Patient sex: M
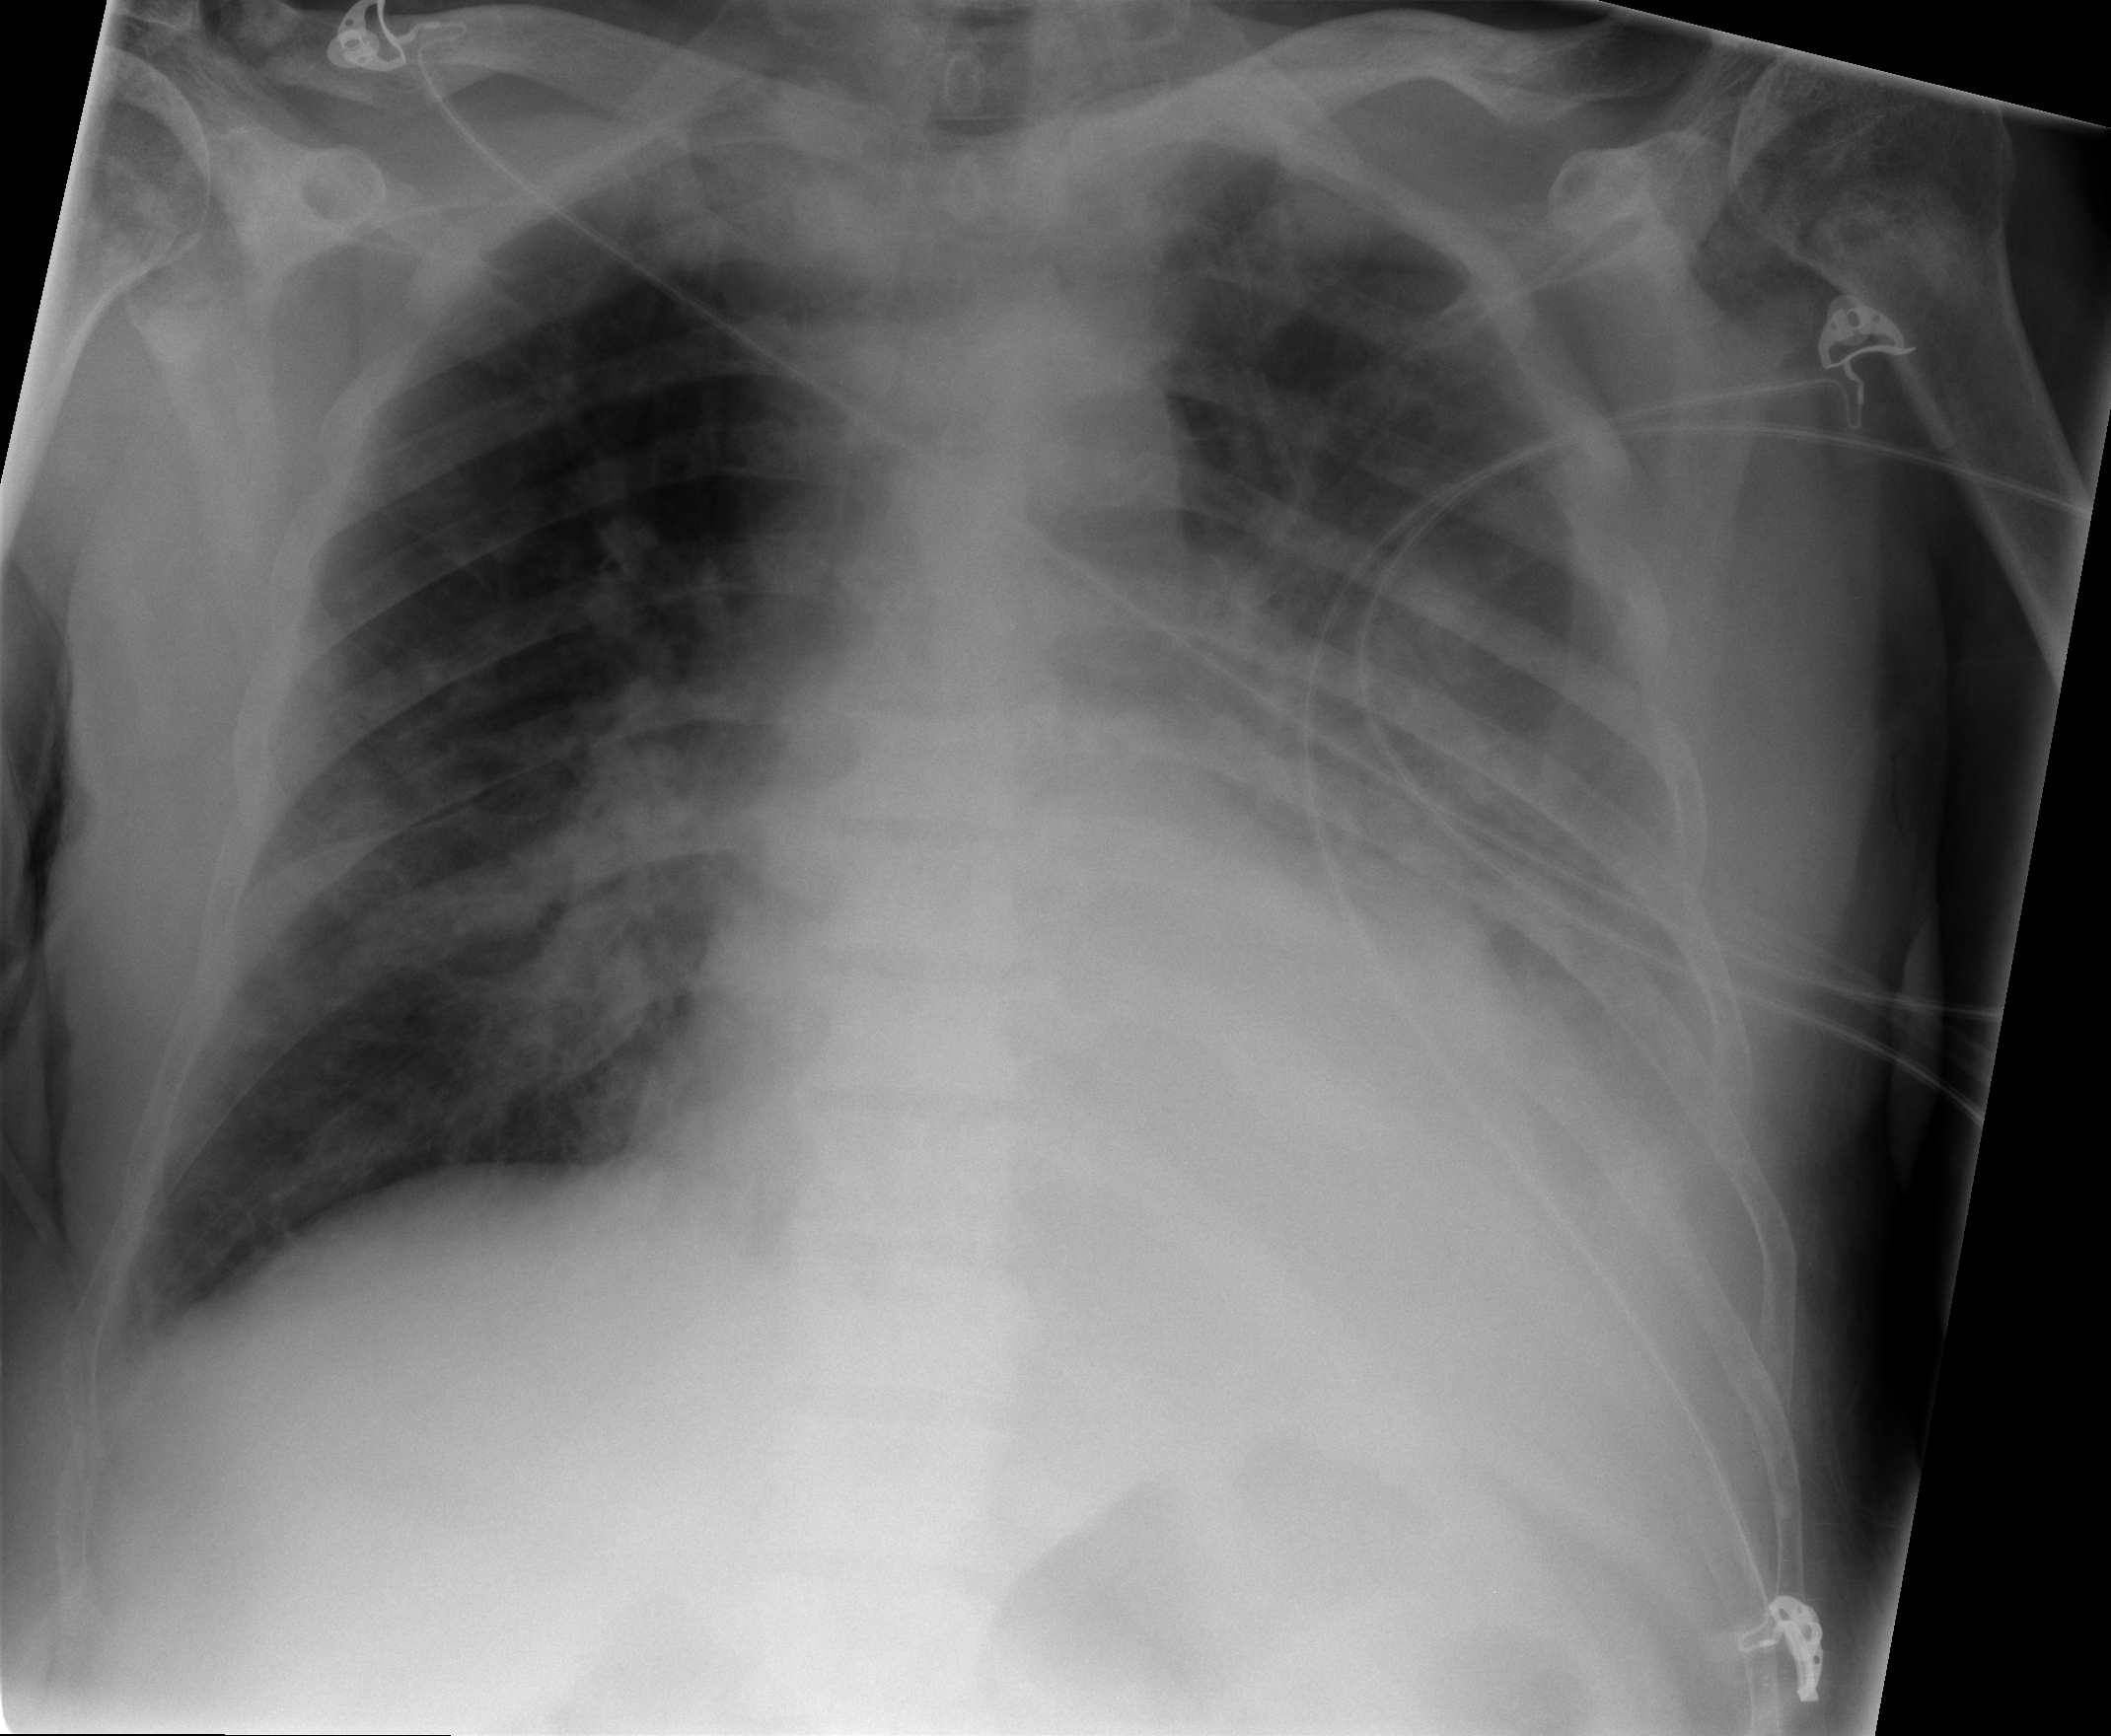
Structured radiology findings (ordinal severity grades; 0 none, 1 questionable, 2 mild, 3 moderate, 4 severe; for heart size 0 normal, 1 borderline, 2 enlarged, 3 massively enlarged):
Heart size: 2
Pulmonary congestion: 3
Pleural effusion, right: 1
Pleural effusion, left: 3
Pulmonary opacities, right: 2
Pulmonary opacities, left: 3
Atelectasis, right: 2
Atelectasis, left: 2